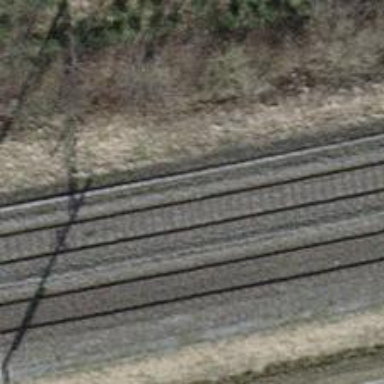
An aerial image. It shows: Railway track with contact lines for electrification.